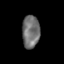
Tissue: skin
Cell type: Epithelial cells
Senescence score: 0.2312
Nuclear area (px): 560
Mean DAPI intensity: 112.516